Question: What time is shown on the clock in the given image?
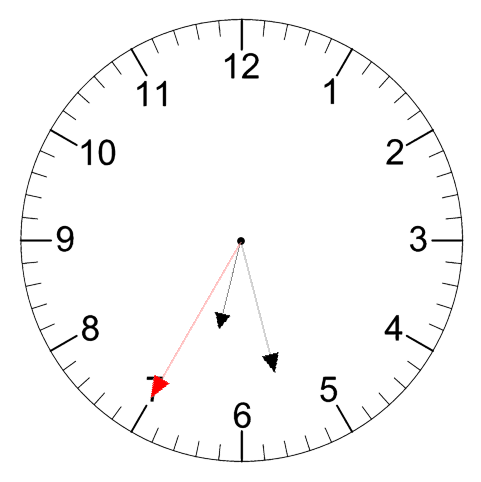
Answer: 06:27:35